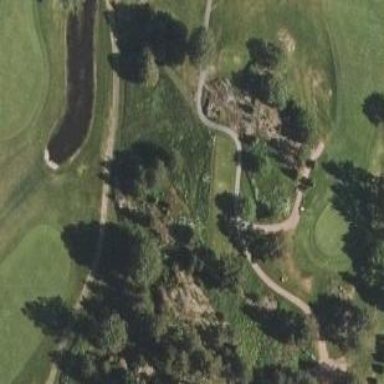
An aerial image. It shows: Path used for both walking and golf.